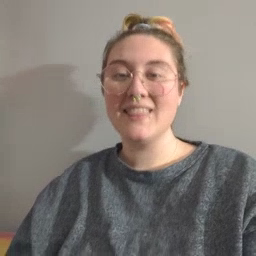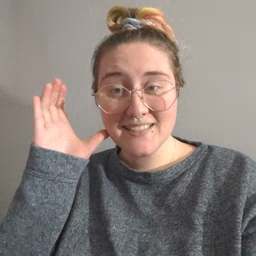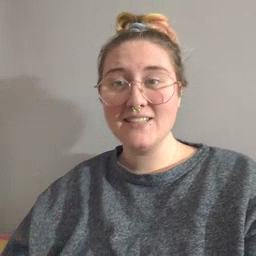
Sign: listen